Aerial crown-view tile of a tropical tree (Barro Colorado Island, Panama), acquired 20241014:
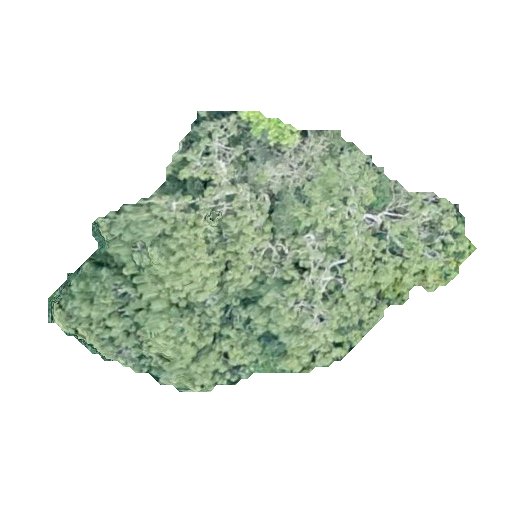
Species: Ceiba pentandra
GBIF accepted scientific name: Ceiba pentandra
Crown area: 114.802 m²